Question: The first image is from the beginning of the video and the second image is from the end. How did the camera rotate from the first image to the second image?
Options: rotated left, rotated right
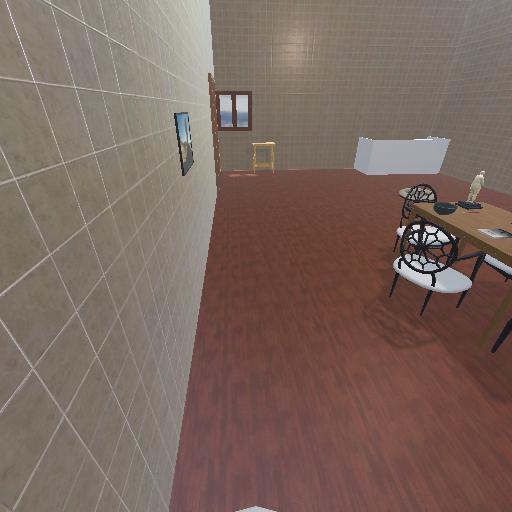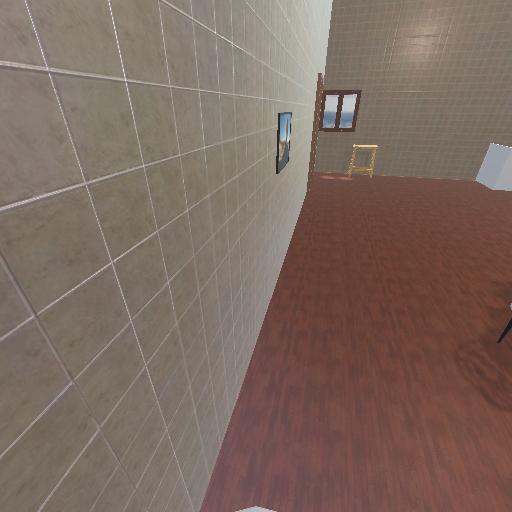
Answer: rotated left